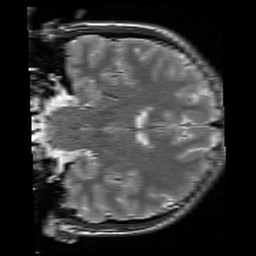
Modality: T2w
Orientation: coronal
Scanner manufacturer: siemens
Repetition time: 3.9 s
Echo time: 0.076 s